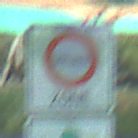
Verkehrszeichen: BeginnUmweltzone
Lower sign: FreistellungVomVerkehrsverbot3
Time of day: MorningAfternoon
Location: Roofed (Special)
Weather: PartlyCloudy
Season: NotSpecified
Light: Natural